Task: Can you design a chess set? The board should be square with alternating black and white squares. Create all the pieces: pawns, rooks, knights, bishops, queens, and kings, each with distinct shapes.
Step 3769:
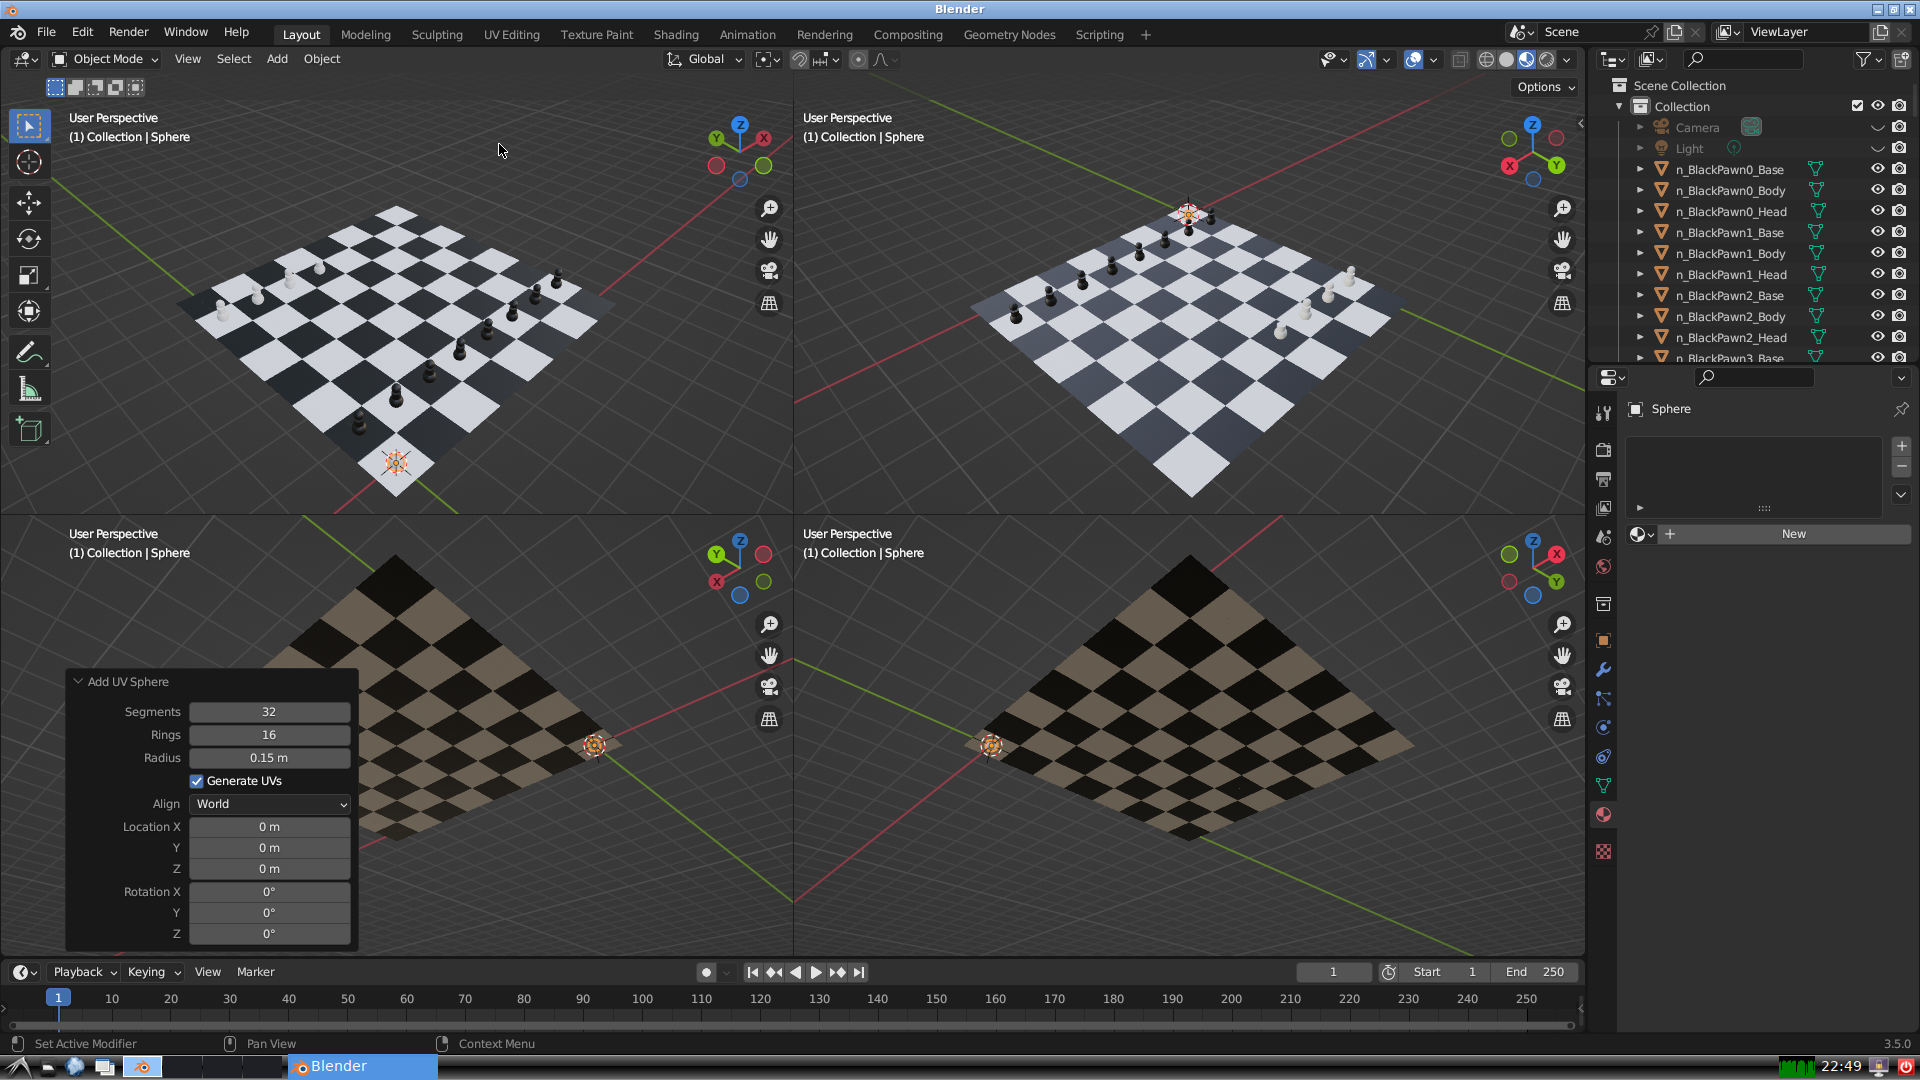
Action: {"mouse_move": [270, 758]}